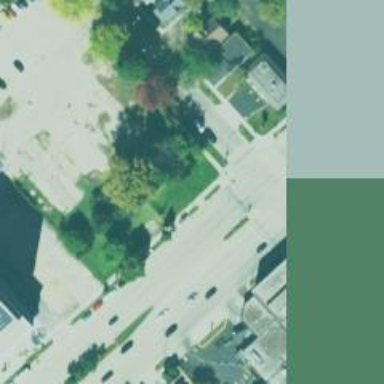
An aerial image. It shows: Residential road with separate asphalt sidewalk.